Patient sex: M
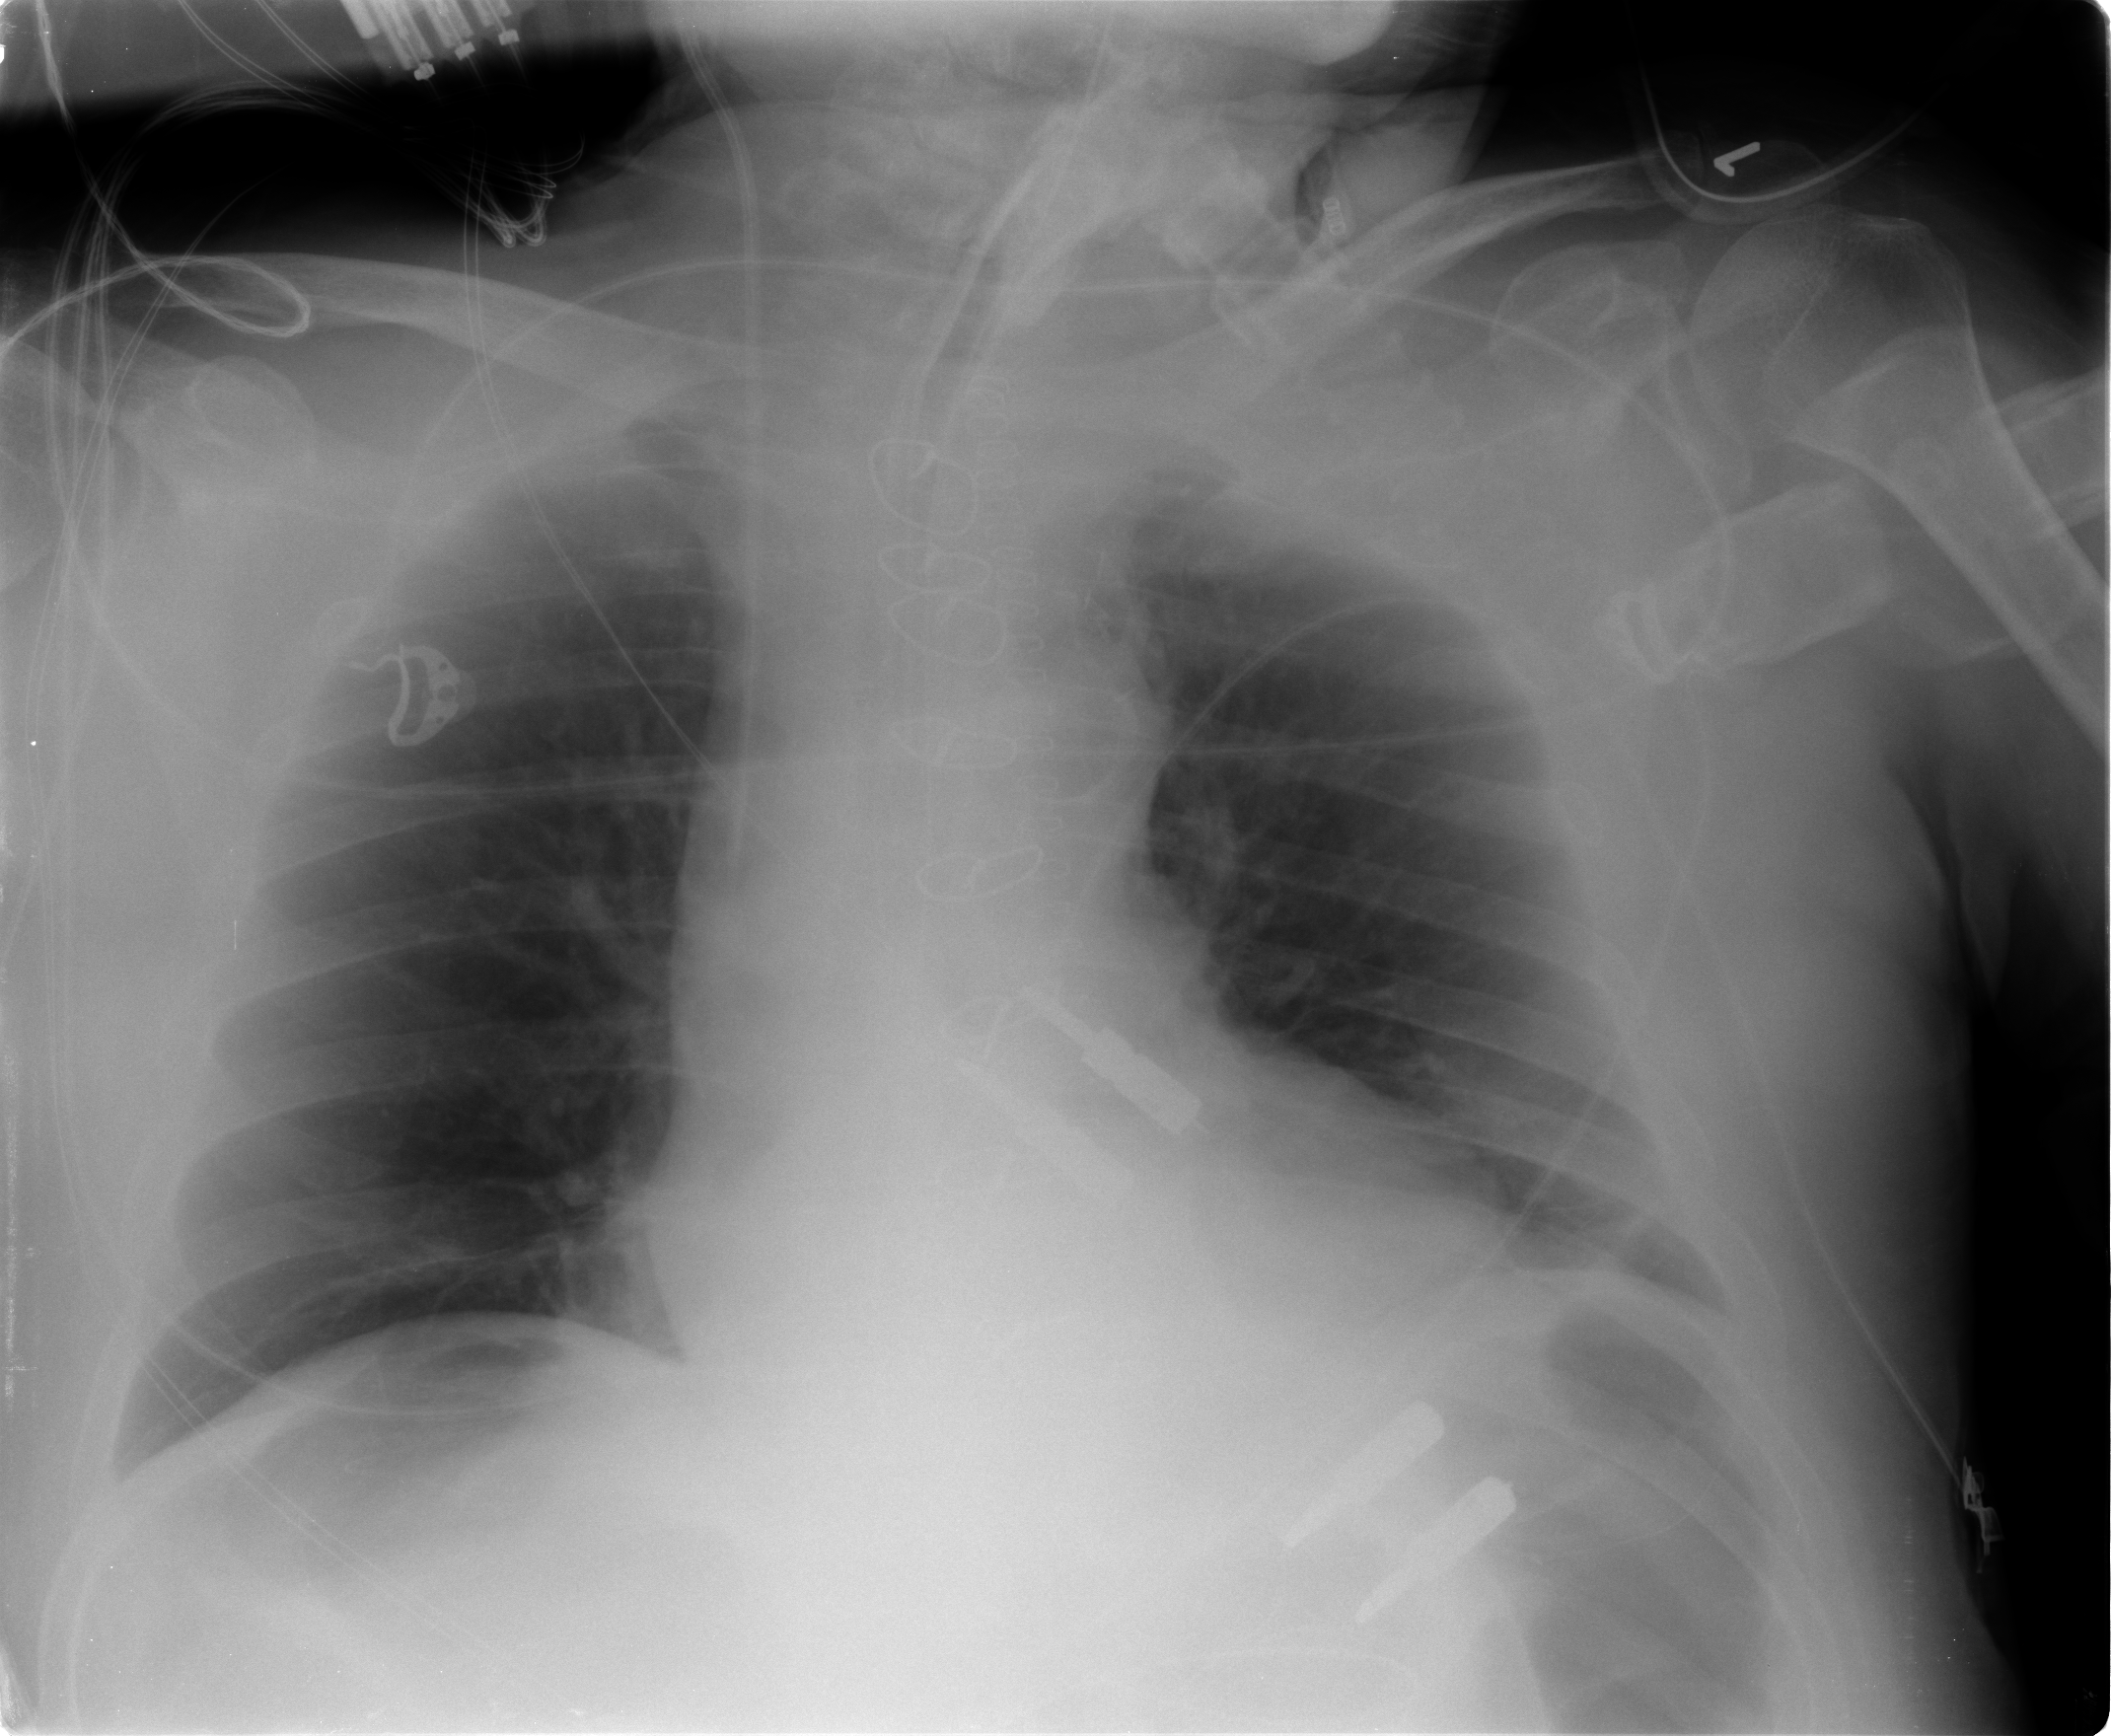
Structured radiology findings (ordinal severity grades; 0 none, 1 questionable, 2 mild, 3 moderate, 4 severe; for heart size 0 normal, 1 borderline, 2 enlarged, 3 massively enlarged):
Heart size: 0
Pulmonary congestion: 0
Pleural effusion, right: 0
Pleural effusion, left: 0
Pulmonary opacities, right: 0
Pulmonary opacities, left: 0
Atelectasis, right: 2
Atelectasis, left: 2